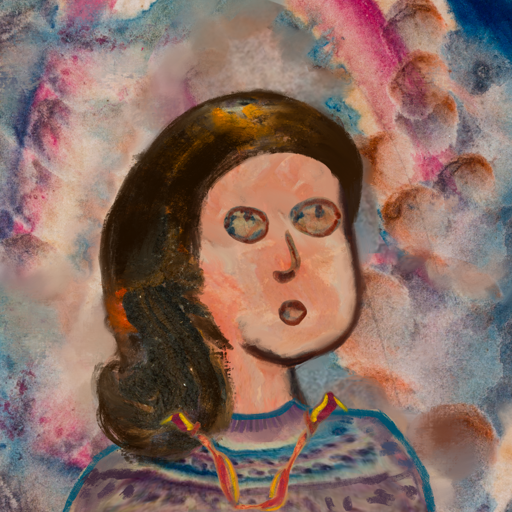
Background: Rupkatha, Head And Neck Side: Roy_Bahadur, Face Side: Orphan, Bust: HillGirl, Hair Side: Gypsy_Queen, Head Accessory: Blank, Second Necklace: Gypsy_Mother_1, Necklace: Blank, Baby: Blank